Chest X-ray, AP view. Patient: 49 years old, sex M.
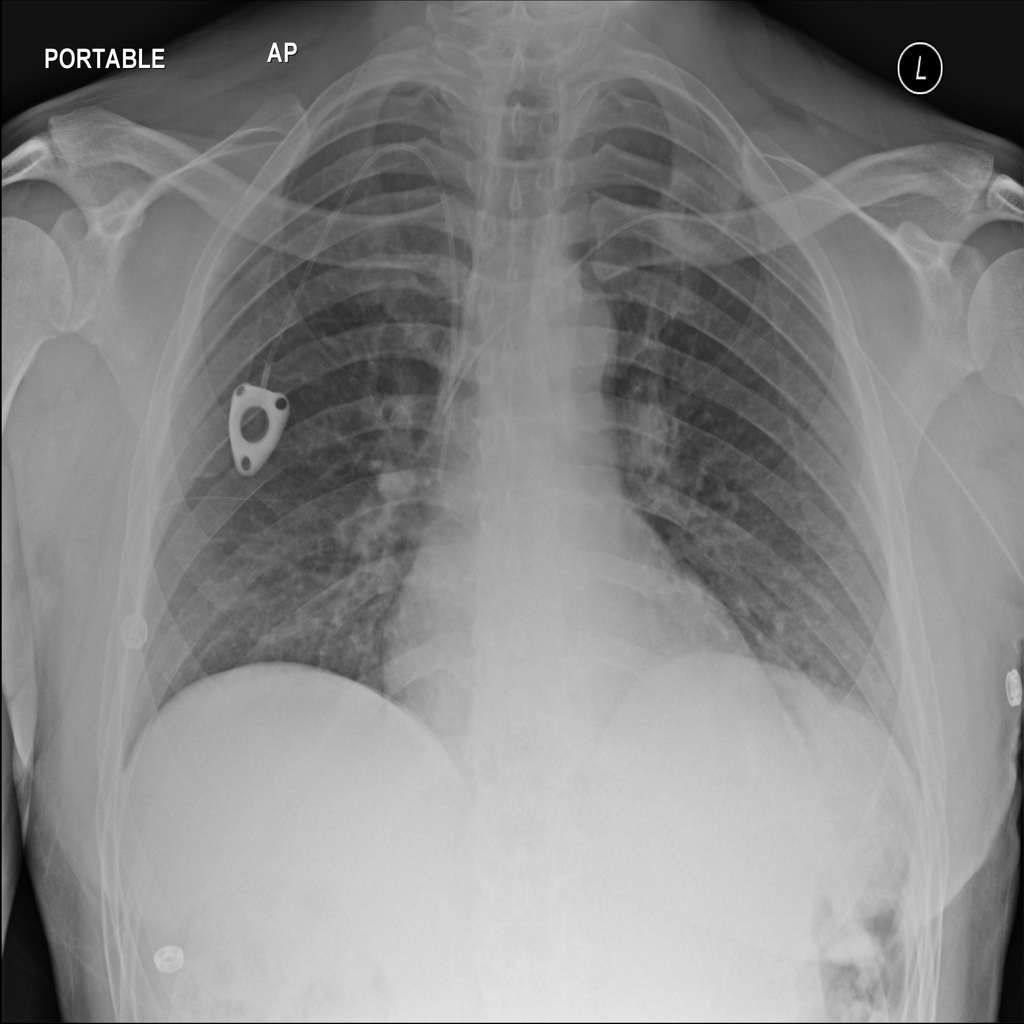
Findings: No Finding